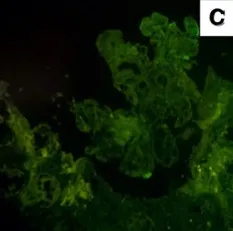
With complete disappearance of lambda-light chain deposition.
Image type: pathology (immunostaining)